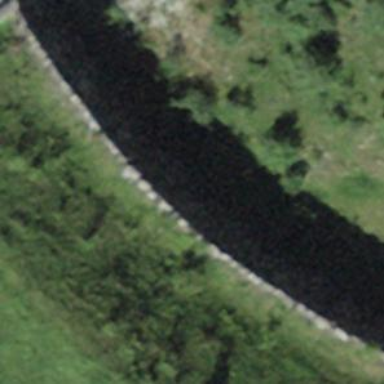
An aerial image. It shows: Dam along waterway.